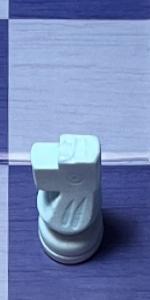
Label: Knight_White